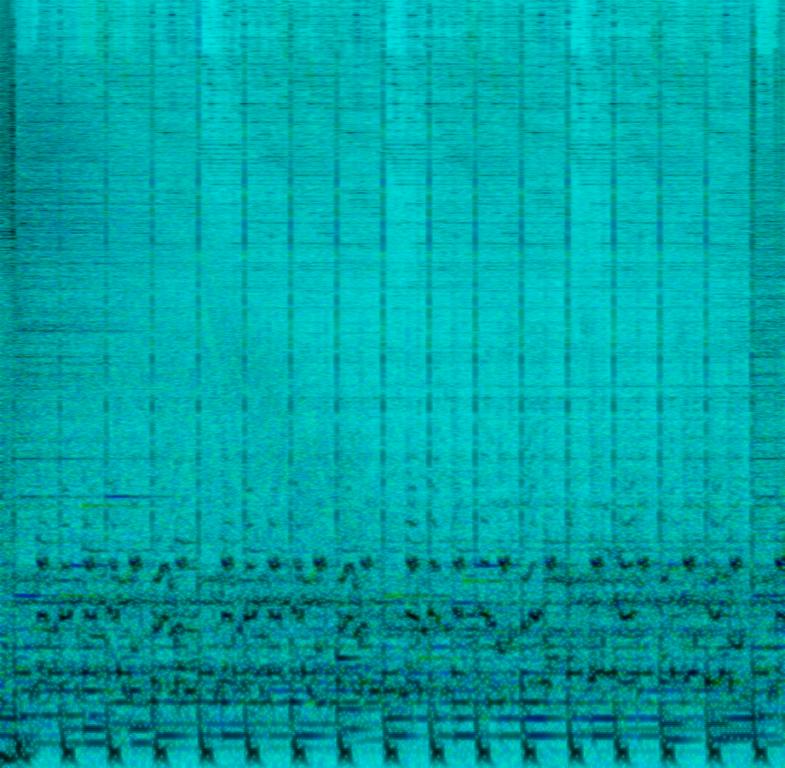
A female singer sings this cool melody with backup singers in vocal harmony. The song is fast tempo with a percussive bass line, steady drumming with various percussion hits, keyboard harmony and other sonic effects. The song is groovy and exciting. The song is a modern techno dance hit.